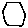
Label: hexagon